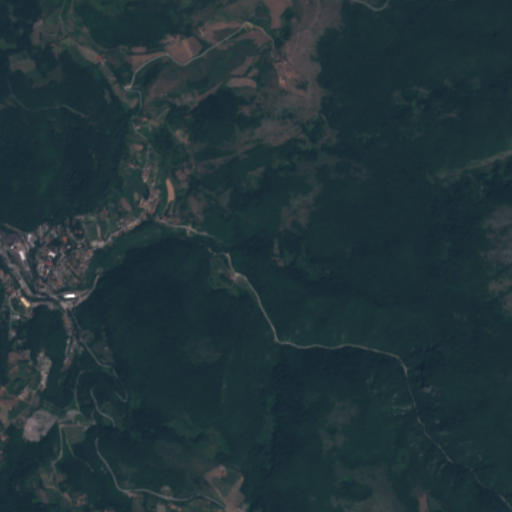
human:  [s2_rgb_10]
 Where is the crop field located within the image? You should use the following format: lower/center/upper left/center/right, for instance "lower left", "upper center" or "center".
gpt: The crop field is located in the center of the image.
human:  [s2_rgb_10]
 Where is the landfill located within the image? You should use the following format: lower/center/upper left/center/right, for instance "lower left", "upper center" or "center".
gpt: The landfill is located in the lower left of the image.
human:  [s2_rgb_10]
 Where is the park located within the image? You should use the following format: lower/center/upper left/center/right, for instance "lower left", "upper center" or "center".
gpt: The park is located in the lower left of the image.
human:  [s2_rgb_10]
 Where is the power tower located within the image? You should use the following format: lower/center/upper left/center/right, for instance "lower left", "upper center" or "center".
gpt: The power tower is located in the center left of the image.
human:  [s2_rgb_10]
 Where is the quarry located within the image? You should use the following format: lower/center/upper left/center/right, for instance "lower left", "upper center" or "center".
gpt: There is no quarry in the image.